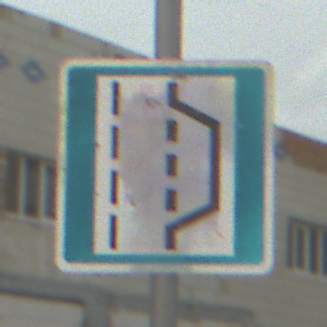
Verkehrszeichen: NothalteUndPannenbucht
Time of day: MorningAfternoon
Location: Outdoor (Suburban)
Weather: PartlyCloudy
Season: NotSpecified
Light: Natural